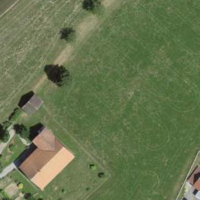
EUNIS habitat code: 52
Species observed at this site:
Nicandra physalodes